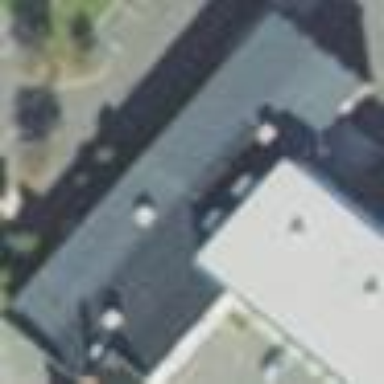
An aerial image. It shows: Part of building.